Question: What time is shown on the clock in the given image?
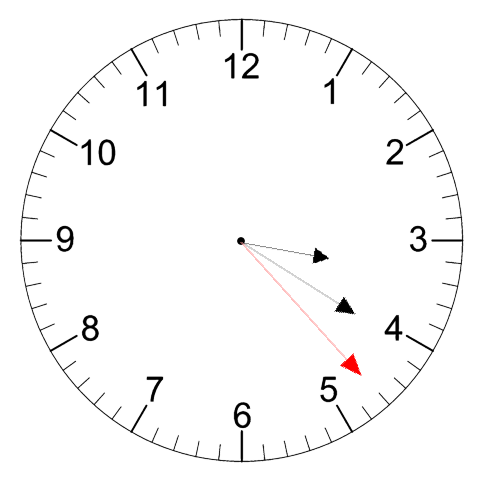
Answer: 03:20:23